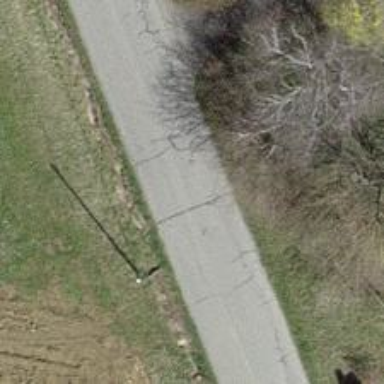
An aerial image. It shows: Minor power line.